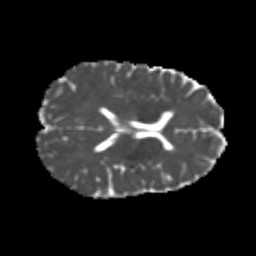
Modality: MD
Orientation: axial
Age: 24
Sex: female
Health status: healthy
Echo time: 0.074 s